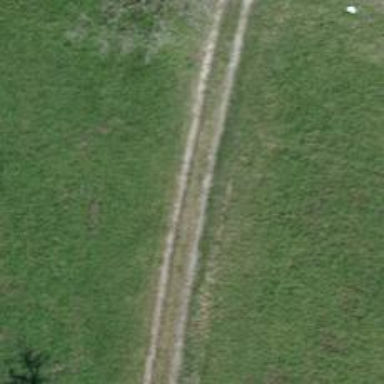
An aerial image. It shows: Dirt track with grade 4 surface.